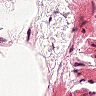
Metastatic tissue present: no